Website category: jobs
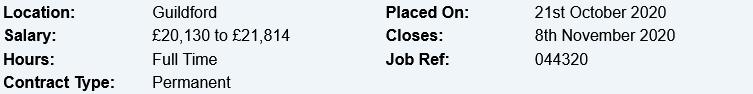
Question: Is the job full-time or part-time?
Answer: Full Time

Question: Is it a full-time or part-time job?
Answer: Full Time

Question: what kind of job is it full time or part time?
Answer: Full Time

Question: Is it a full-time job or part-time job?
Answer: Full Time

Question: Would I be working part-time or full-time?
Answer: Full Time

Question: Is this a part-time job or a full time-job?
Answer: Full Time

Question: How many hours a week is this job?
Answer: Full Time

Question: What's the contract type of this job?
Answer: Permanent

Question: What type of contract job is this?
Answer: Permanent

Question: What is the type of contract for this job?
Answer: Permanent

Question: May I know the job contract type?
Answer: Permanent

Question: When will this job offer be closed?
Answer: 8th November 2020

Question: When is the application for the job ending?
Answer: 8th November 2020

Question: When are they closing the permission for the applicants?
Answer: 8th November 2020

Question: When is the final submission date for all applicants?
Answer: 8th November 2020

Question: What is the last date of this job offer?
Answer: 8th November 2020

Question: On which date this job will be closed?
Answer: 8th November 2020

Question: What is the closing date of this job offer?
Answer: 8th November 2020

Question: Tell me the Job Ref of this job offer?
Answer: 044320

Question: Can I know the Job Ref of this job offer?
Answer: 044320

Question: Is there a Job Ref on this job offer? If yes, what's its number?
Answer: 044320

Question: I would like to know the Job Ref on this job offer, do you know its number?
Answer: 044320

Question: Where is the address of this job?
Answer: Guildford

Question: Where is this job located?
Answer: Guildford

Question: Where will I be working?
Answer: Guildford

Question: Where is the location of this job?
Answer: Guildford

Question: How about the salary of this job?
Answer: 20,130 to 21,814

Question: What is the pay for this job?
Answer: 20,130 to 21,814

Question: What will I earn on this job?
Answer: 20,130 to 21,814

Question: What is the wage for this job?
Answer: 20,130 to 21,814

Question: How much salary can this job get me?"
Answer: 20,130 to 21,814

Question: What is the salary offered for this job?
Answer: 20,130 to 21,814

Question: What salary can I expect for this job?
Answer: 20,130 to 21,814

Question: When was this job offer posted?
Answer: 21st October 2020

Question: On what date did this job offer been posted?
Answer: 21st October 2020